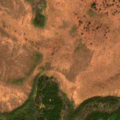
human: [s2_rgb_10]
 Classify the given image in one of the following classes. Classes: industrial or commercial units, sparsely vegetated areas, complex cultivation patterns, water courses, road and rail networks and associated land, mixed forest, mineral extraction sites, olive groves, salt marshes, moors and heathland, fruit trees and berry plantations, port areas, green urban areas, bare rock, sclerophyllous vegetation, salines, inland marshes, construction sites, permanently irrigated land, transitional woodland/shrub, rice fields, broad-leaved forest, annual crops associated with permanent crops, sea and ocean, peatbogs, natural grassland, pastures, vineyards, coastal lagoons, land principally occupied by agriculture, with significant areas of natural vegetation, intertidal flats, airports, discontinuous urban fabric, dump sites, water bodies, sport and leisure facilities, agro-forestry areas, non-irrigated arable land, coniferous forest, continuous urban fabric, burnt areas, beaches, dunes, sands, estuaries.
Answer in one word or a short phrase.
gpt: broad-leaved forest, mixed forest, transitional woodland/shrub, peatbogs